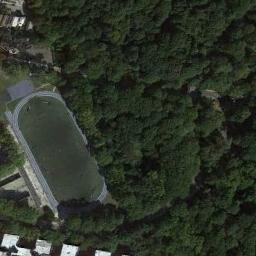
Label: ground_track_field